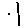
Label: line